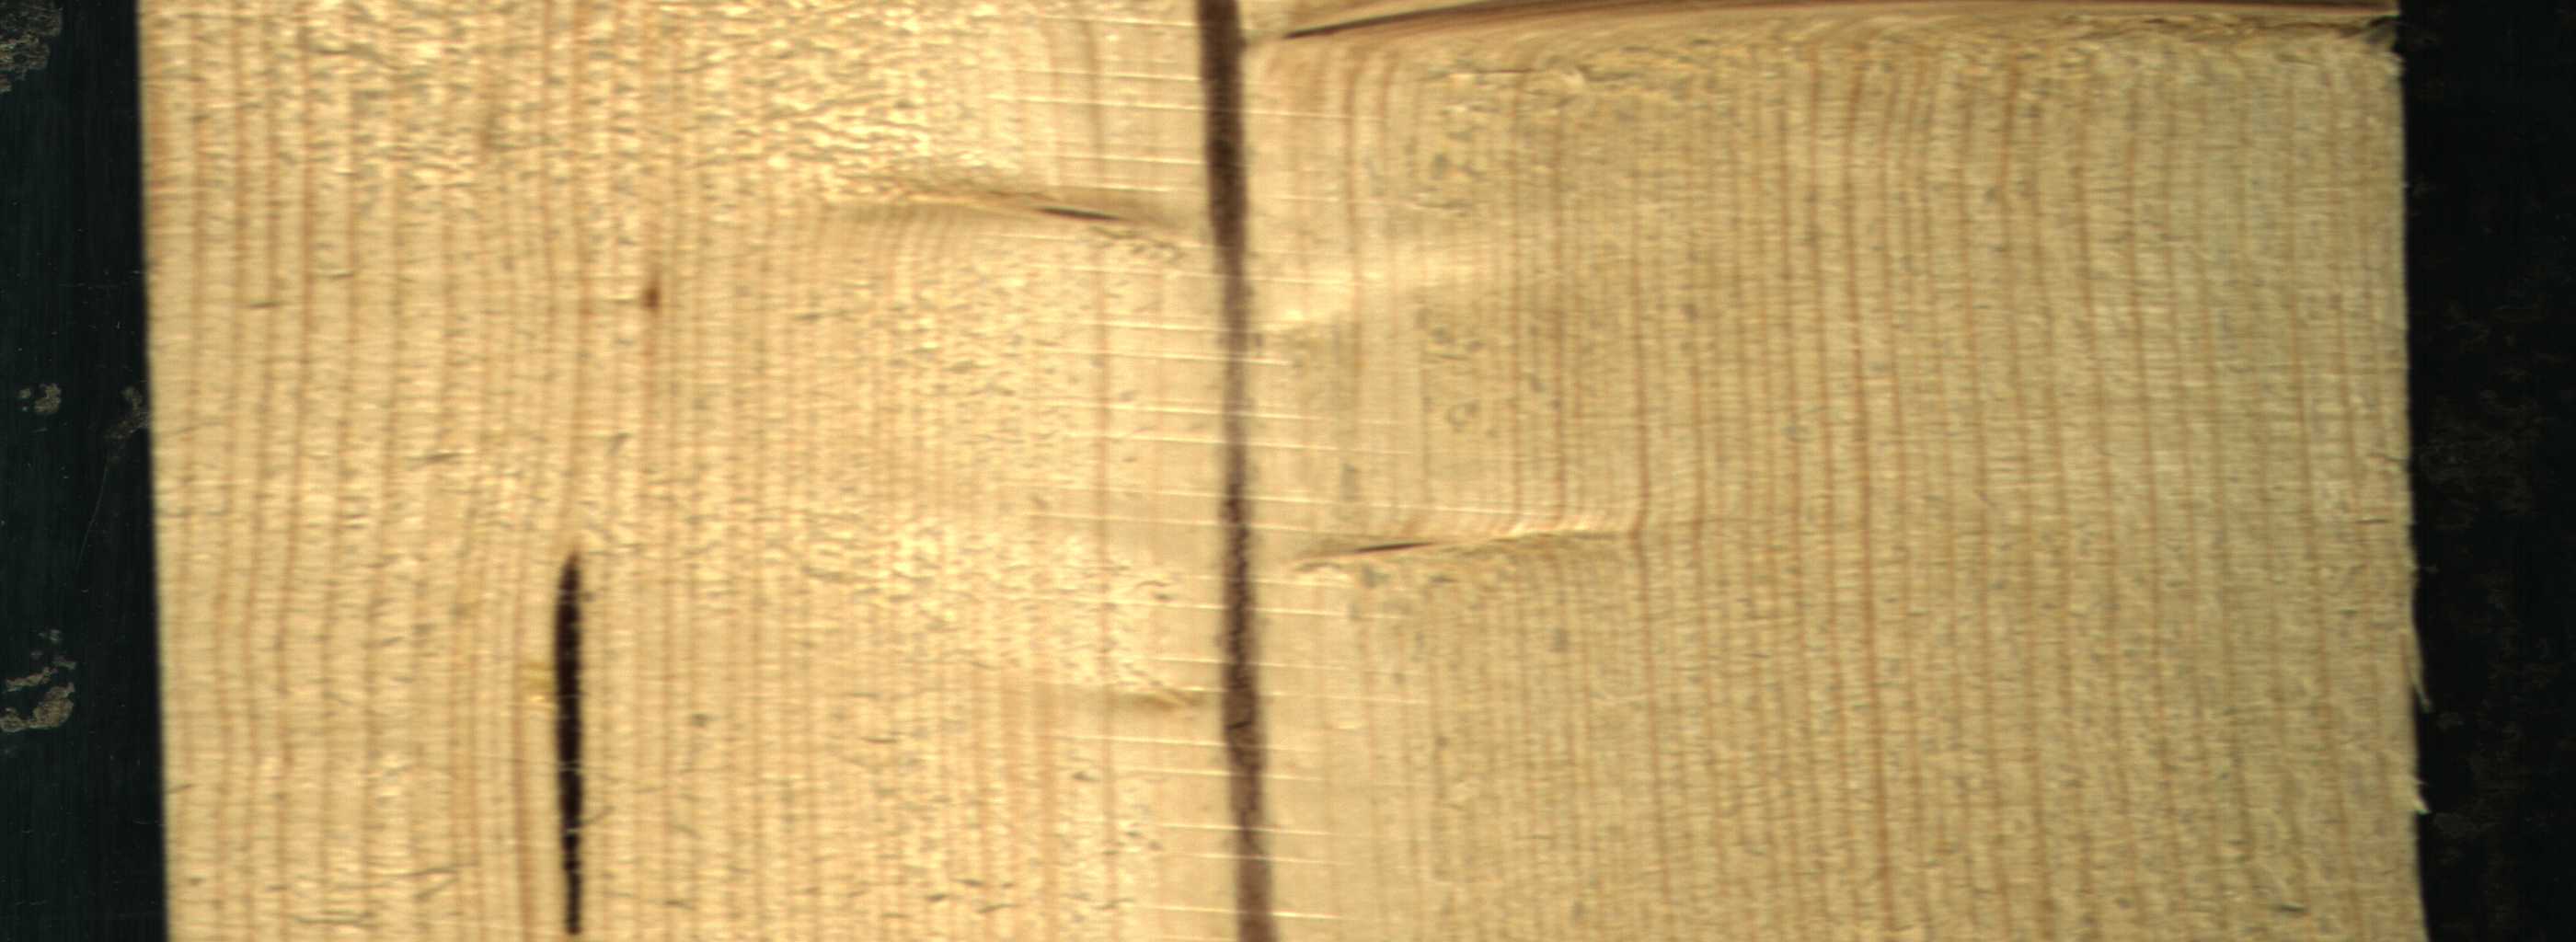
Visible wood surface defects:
Marrow
resin
Live_Knot
Live_Knot
Live_Knot